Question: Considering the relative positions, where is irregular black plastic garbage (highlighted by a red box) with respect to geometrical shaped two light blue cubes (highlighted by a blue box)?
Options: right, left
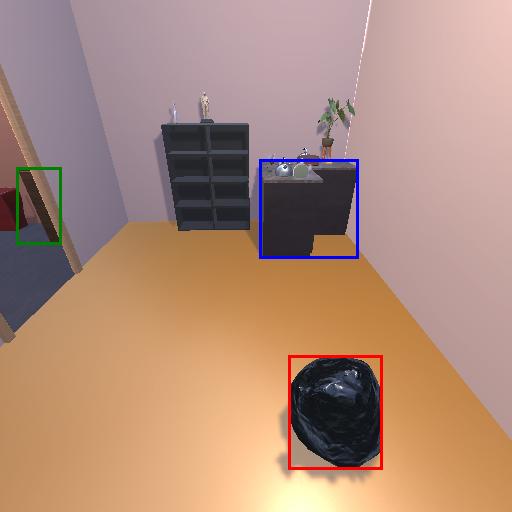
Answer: right